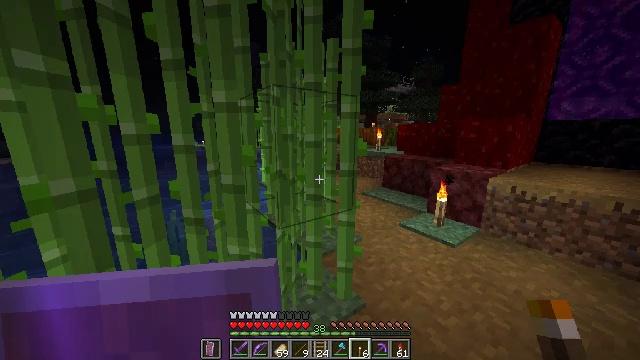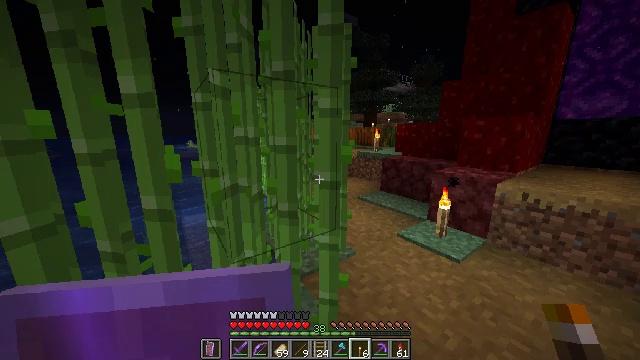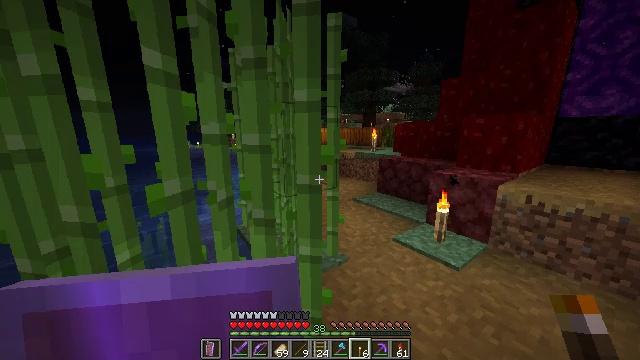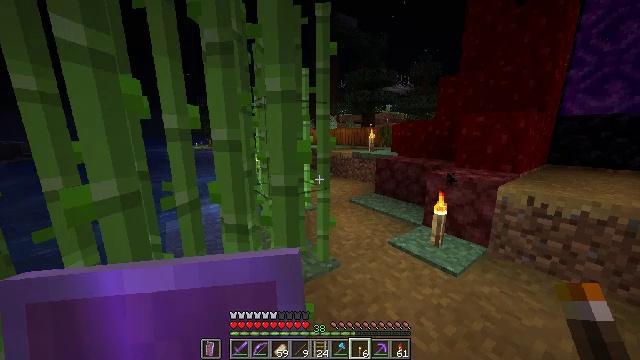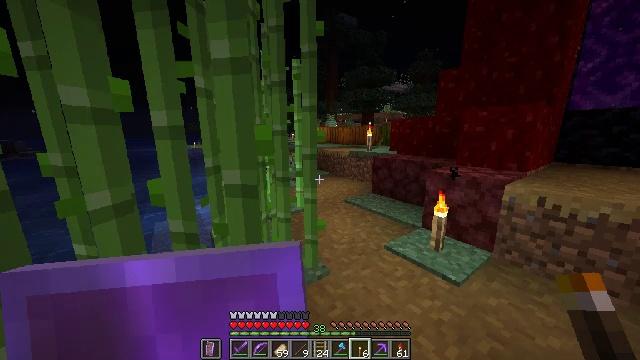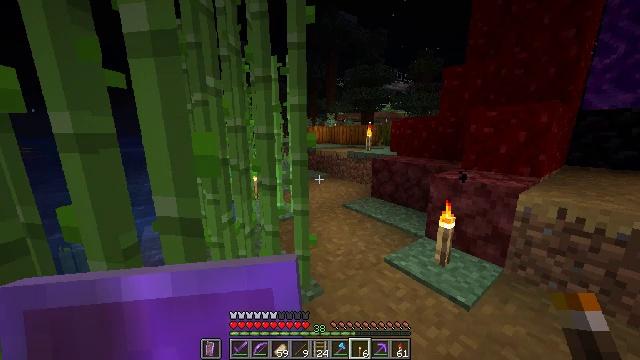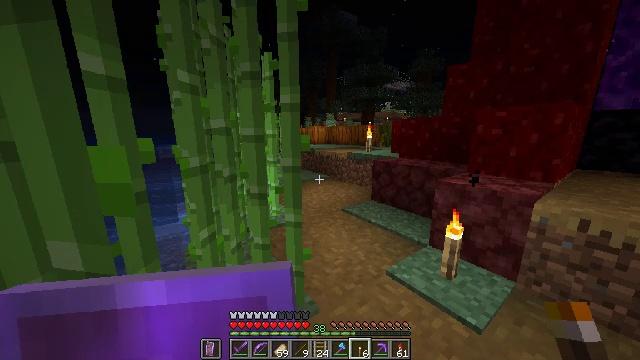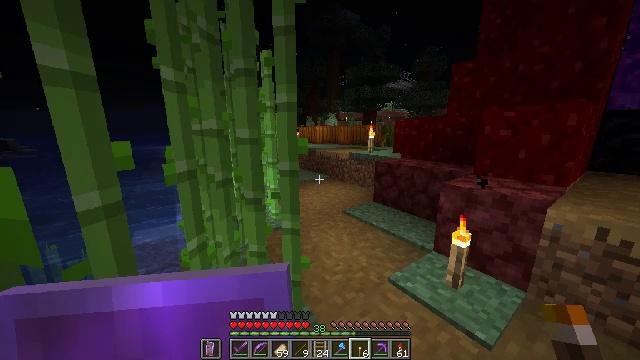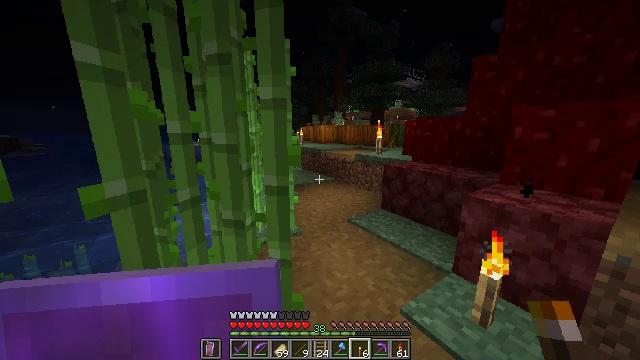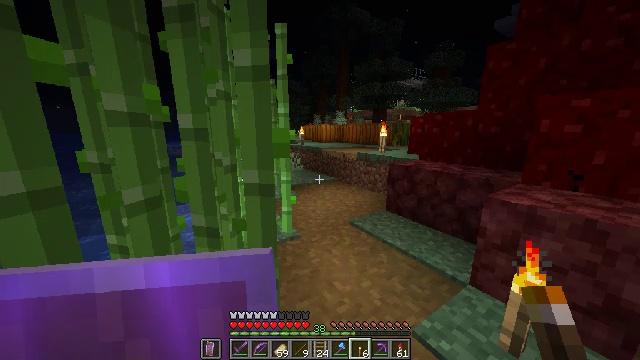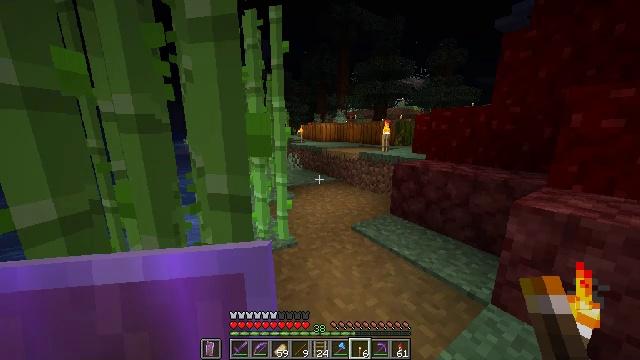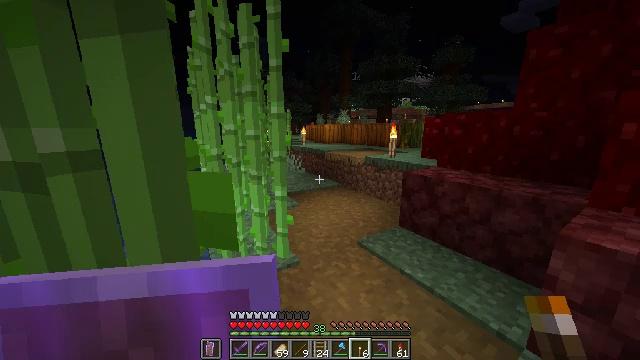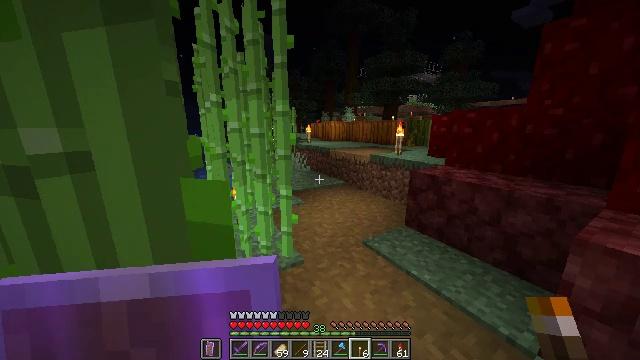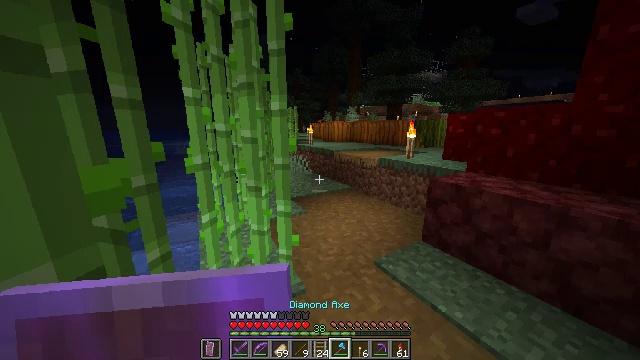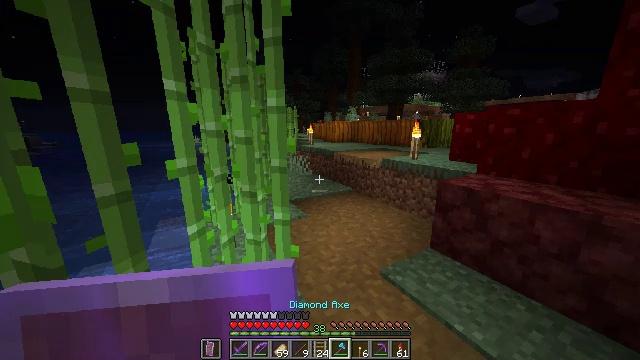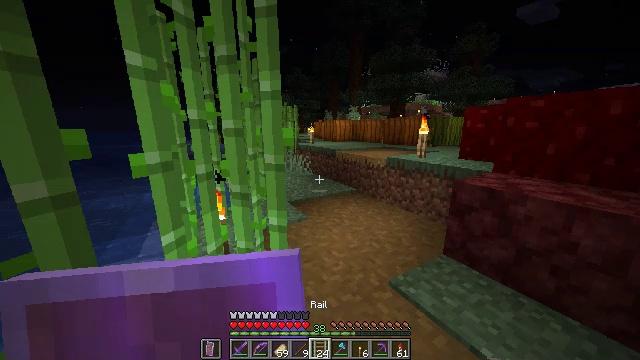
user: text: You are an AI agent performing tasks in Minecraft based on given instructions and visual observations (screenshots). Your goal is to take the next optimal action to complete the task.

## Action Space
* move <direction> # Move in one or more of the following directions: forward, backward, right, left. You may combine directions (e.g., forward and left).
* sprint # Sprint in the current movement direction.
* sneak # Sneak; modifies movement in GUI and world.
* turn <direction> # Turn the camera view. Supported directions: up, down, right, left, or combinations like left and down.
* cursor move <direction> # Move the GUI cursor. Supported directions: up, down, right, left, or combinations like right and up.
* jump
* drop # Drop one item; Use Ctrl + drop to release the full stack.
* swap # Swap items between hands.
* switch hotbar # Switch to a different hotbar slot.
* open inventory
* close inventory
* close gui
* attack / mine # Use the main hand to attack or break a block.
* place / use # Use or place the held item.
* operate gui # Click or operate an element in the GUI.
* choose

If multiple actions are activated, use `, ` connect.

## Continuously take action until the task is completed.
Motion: motion action
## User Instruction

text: Pick up the rail by attacking it.
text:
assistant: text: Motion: move forward and move right, sprint
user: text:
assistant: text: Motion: move forward and move right, sprint
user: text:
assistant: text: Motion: move forward and move right, sprint
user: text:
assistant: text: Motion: move forward, sprint
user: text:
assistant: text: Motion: move forward, sprint
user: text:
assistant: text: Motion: move forward, sprint
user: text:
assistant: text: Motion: move forward, sprint
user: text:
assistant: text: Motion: move forward, sprint, turn left
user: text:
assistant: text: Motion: move forward, sprint
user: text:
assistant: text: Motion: move forward, sprint
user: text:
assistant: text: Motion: move forward, sprint
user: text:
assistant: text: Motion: move forward, sprint, turn left
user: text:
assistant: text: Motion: move forward, sprint
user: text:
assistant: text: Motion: move forward, sprint
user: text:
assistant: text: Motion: move forward, sprint
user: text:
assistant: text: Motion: move forward, sprint
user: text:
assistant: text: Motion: move forward, sprint
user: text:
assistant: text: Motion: move forward, sprint
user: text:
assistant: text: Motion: move forward, sprint
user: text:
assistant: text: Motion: move forward, sprint
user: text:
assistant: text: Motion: move forward, sprint
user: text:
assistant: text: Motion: move forward, sprint
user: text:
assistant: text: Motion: move forward, sprint
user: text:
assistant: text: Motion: move forward, sprint
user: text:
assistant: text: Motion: move forward, sprint
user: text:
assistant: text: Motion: move forward and move right, sprint
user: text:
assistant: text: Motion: move forward and move right, sprint
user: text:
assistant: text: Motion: move forward and move right, sprint
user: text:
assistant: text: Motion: move forward, sprint
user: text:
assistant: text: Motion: move forward, sprint